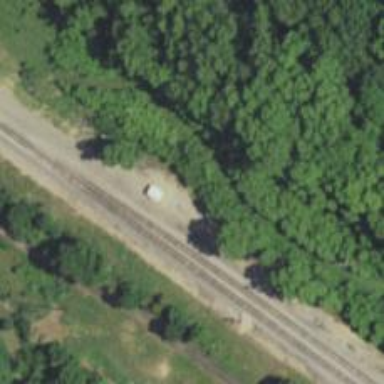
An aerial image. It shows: Outdoor signal box located along the railway.